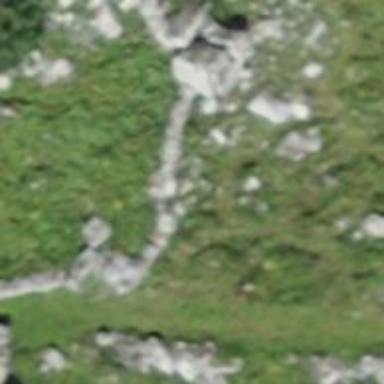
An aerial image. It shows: Dry stone wall barrier.